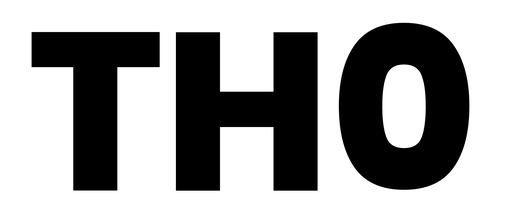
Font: Poppins-ExtraBold